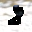
Label: 8